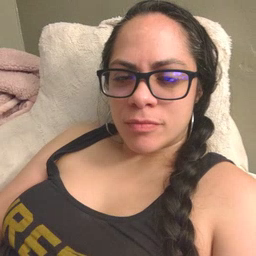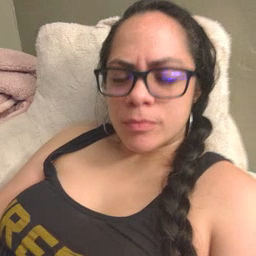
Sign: pig